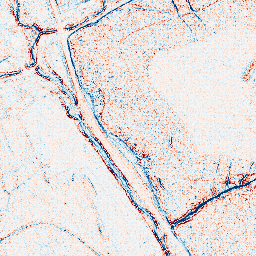
Category: edge_preserving
Decomposition family: anisotropic_diffusion
Decomposition parameters: iterations: 5
kappa: 10
gamma: 0.05
Upsampling method: area
Upsampling parameters: scale: 2
Upsampling scale: 2